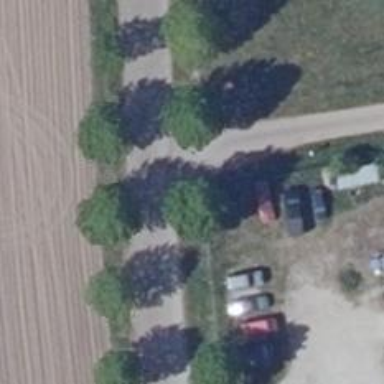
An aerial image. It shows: Avenue of deciduous broadleaved trees.